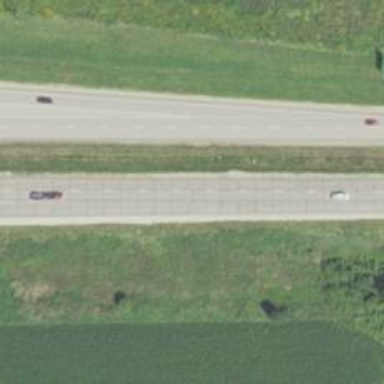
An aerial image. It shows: Trunk highway with expressway features.